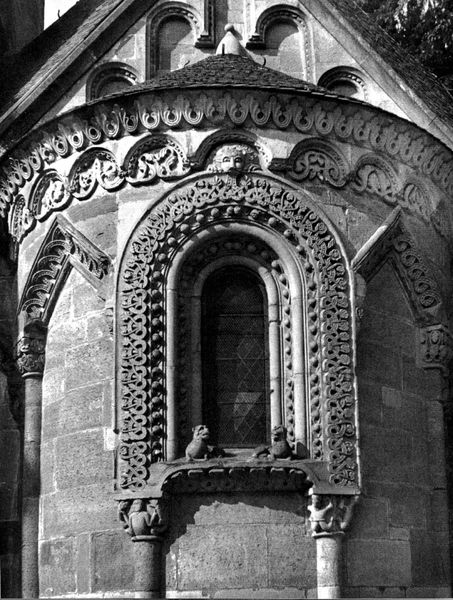
Titel: Walderichskapelle, Murrhardt (Württemberg)
Standort: Murrhardt (EU - D - Baden-Württemberg)
Schlagwörter: kopf, fenster, glas, säule, säulen, dach, gebäude, ornament, architektur, rahmen, stein, kirche, figur, blatt, rund, turm, skulptur, rahmung, fassade, pilaster, figuren, rundbogen, galerie, fotografie, schwarzweiß, kapitelle, kapitell, fries, aussenansicht, löwen, spitzbogen, mittelalter, apsis, romanik, chor, kapelle, löwe, schindeln, fesnter, lirche, bauwerk, rundbogenfenster, lisene, fensterrahmung, figürliches kapitell, architekturskulptur, quaderwerk, chormittelalter, murrhardt, staufik